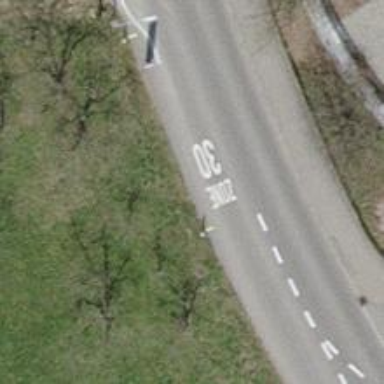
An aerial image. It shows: Unclassified road with asphalt surface.